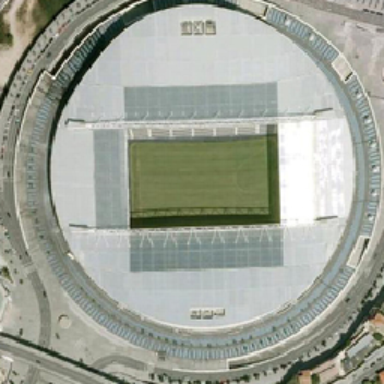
There are many roads around the stadium .